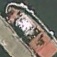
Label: Towing_vessel